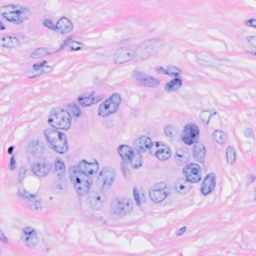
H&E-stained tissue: Breast